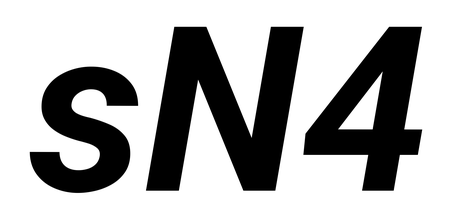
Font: Roboto-Italic_Bold_Italic